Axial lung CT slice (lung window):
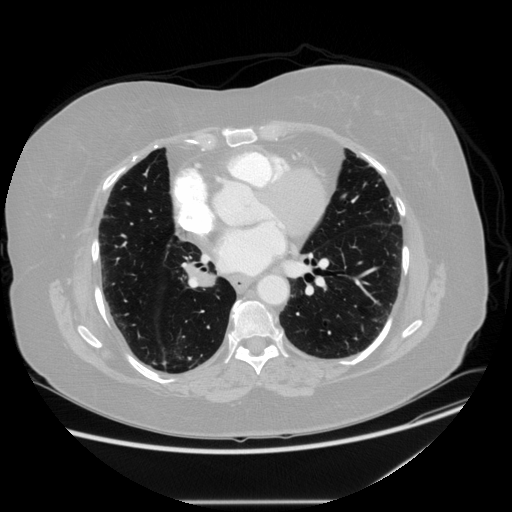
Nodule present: no